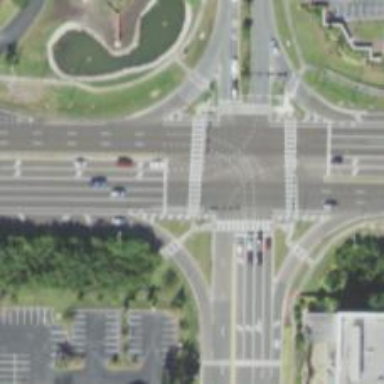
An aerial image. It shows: Marked road crossing.